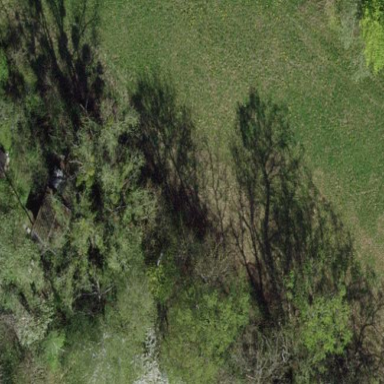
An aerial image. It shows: Forest with deciduous trees.